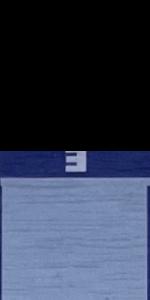
Label: Empty